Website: bh-photo
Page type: payment
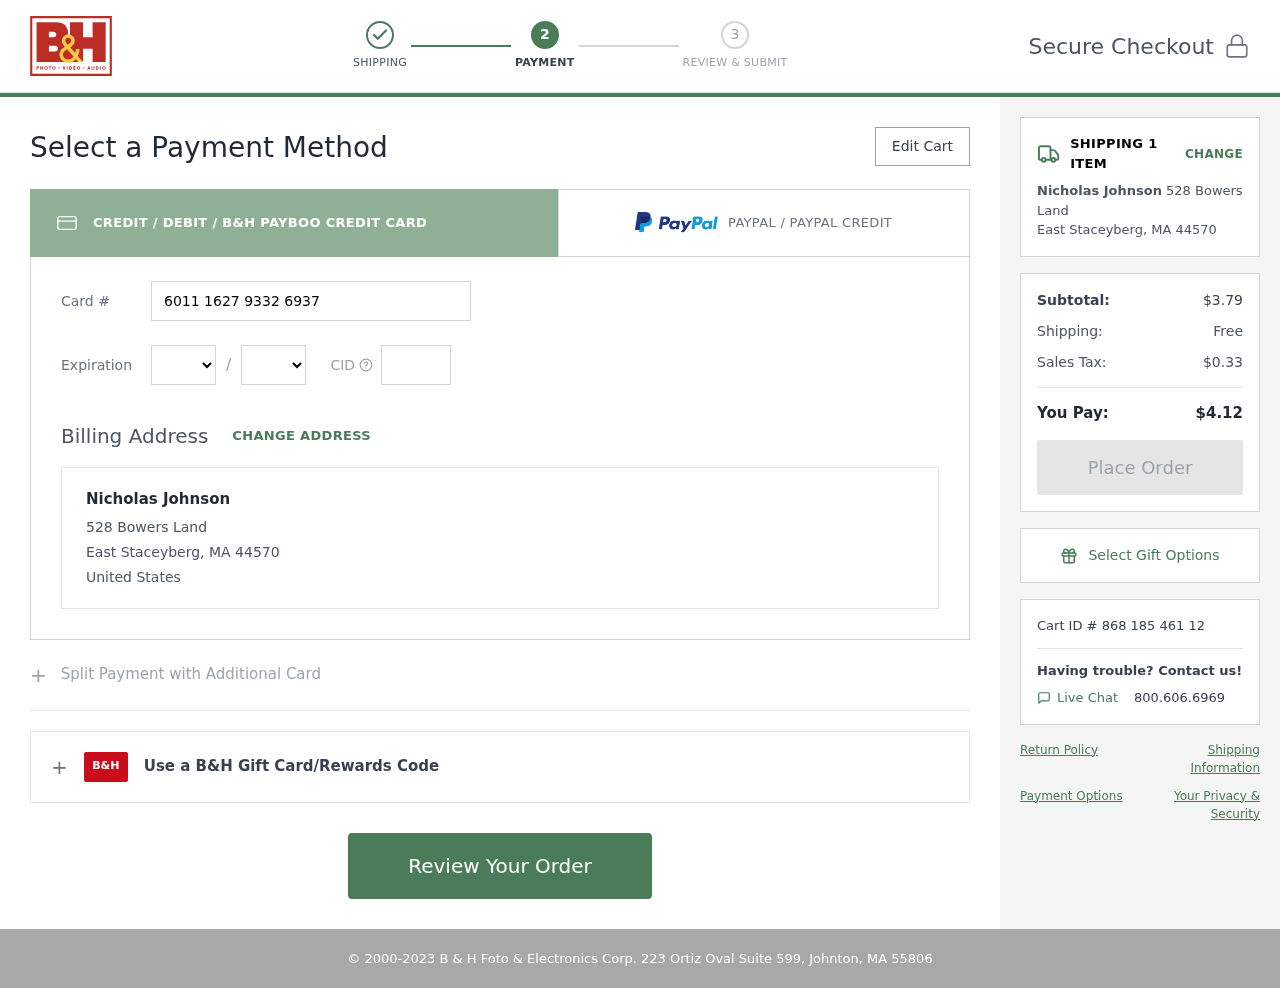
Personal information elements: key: PII_CARD_CVV
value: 501
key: PII_CARD_EXPIRY_MONTH
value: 07
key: PII_CARD_EXPIRY_YEAR
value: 29
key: PII_CARD_NUMBER
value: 6011 1627 9332 6937
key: PII_CITY_STATE_ZIP
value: East Staceyberg, MA 44570
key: PII_COUNTRY
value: United States
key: PII_FULLNAME
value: Nicholas Johnson
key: PII_STREET
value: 528 Bowers Land
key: PII_FULLNAME2
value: Nicholas Johnson
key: PII_CITY
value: East Staceyberg
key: PII_STATE_ABBR
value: MA
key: PII_POSTCODE
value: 44570
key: PII_POSTCODE_FULL
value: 44570
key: PII_CITY_STATE
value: East Staceyberg, MA
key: PII_POSTCODE_NUMERIC
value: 44570
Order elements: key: ORDER_NUM_ITEMS
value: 1
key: ORDER_SUBTOTAL
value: $3.79
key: ORDER_SHIPPING_COST
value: Free
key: ORDER_TAX
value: $0.33
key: ORDER_TOTAL
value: $4.12
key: ORDER_ID
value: Cart ID # 868 185 461 12